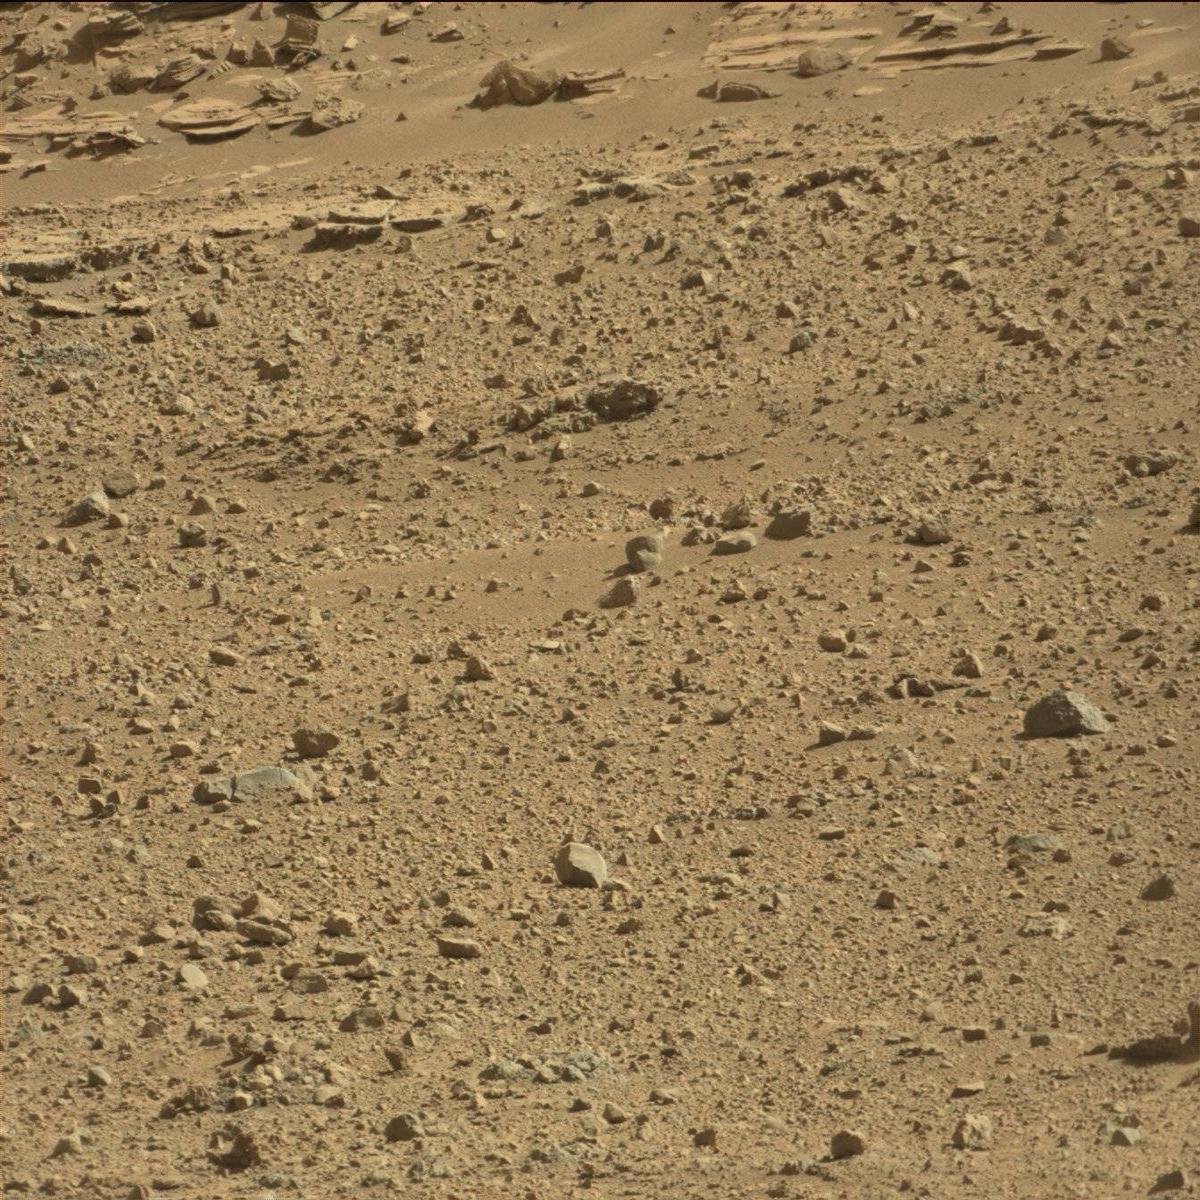
Terrain classes present: Bedrock, Sand / Soil